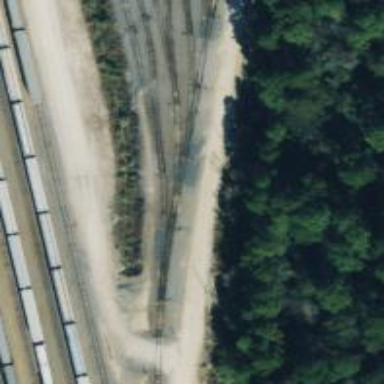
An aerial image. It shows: Railway siding with rails.